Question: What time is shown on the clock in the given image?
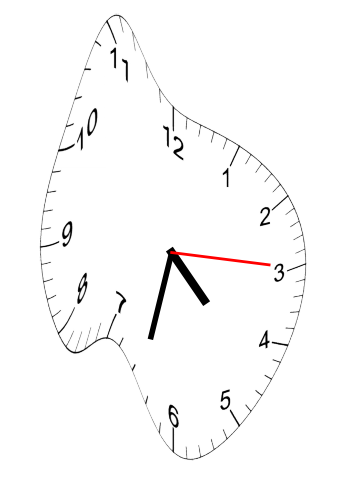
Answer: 04:32:15